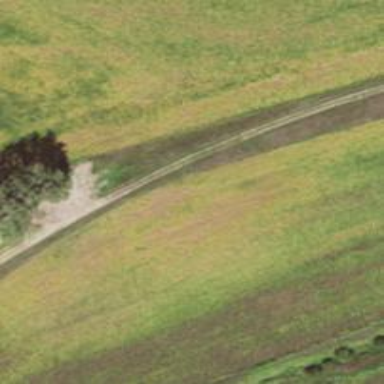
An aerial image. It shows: Abandoned railway.